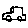
Label: car